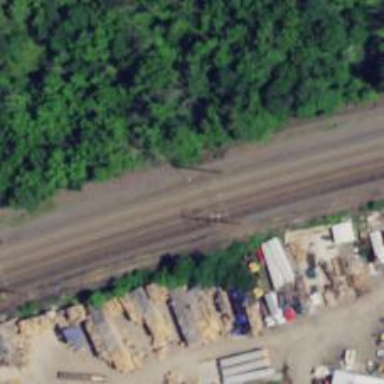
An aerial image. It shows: Railway track with contact line for electrification.